RGB frame:
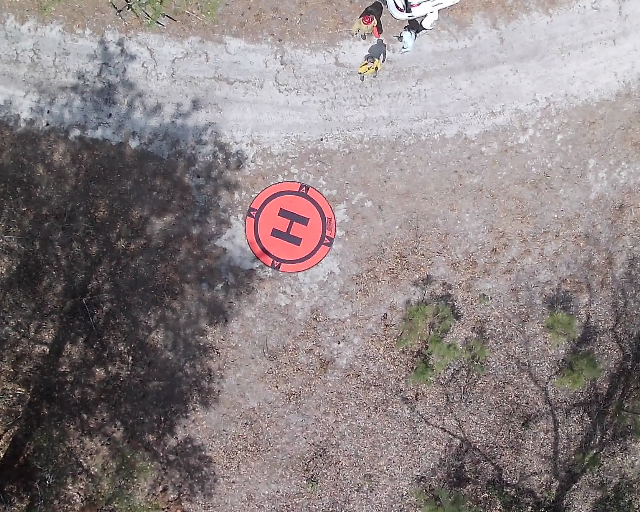
Thermal frame:
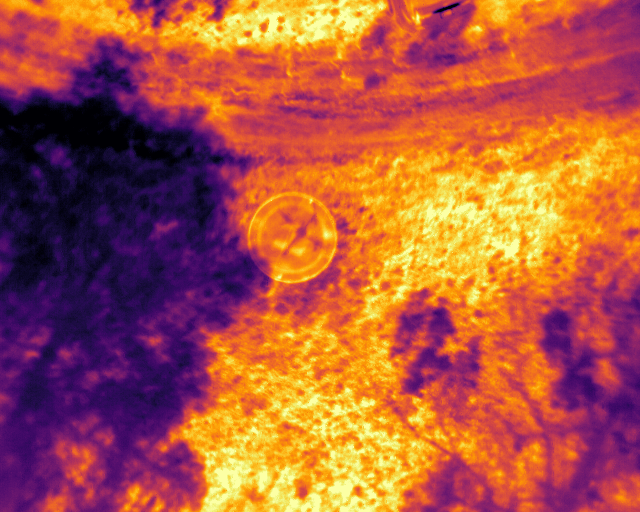
Captured: 2026-02-26 02:26:37
Pixels at or above 80 °C: 0 (fraction of frame: 0)